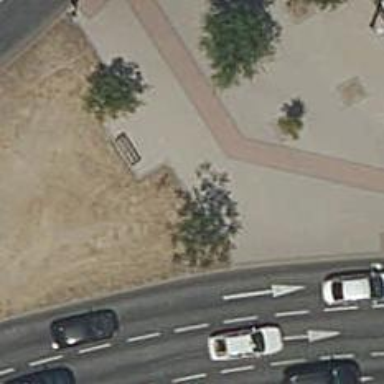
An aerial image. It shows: Footway.